Question:
I want to use my own title.I think app icon and application name automatically comes while installing the app.I have made my own customized image and i want to use it as title.I have used the below code but it is not working for me
'''
public class MainActivity extends Activity {
@Override
protected void onCreate(Bundle savedInstanceState)
{
// TODO Auto-generated method stub
super.onCreate(savedInstanceState);
setContentView(R.layout.homescreen);
getWindow().setFeatureInt(Window.FEATURE_CUSTOM_TITLE, R.layout.titlebar);
}
'''
}
titlebar.xml
'''
<?xml version="1.0" encoding="utf-8"?>
<LinearLayout xmlns:android="http://schemas.android.com/apk/res/android"
android:layout_width="match_parent"
android:layout_height="match_parent"
android:background="@drawable/titlebar"
android:orientation="horizontal" >
<View
android:layout_width="0dp"
android:layout_height="0dp"
android:layout_weight="1" />
</LinearLayout>
'''
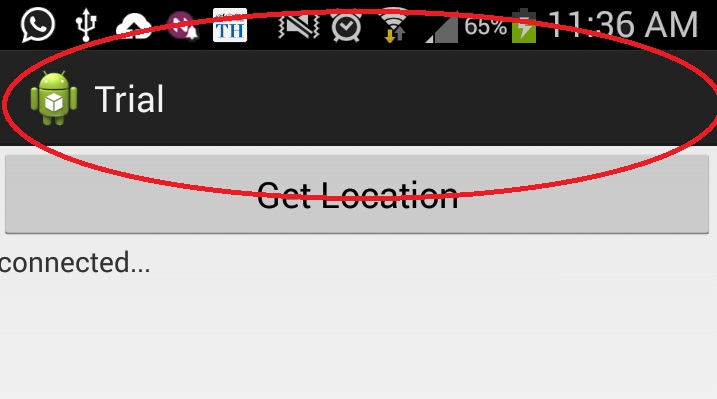
Answer: Use below code in your activity to remove the default title
'''
protected void onCreate(Bundle savedInstanceState) {
super.onCreate(savedInstanceState);
this.requestWindowFeature(Window.FEATURE_NO_TITLE);
setContentView(R.layout.activity_name);
}
'''
and in your xml create your own custom title using linearlayout having textview and ImageView